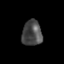
Tissue: skin
Cell type: Epithelial cells
Senescence score: 0.2807
Nuclear area (px): 495
Mean DAPI intensity: 74.374